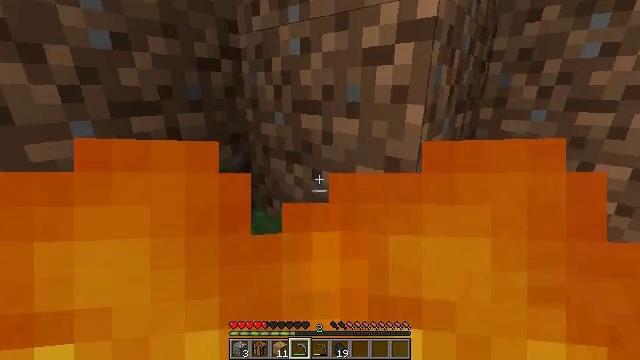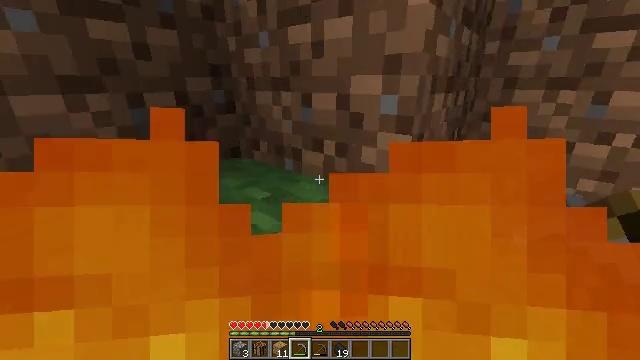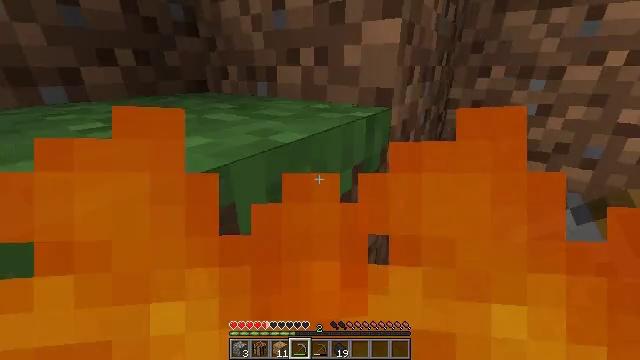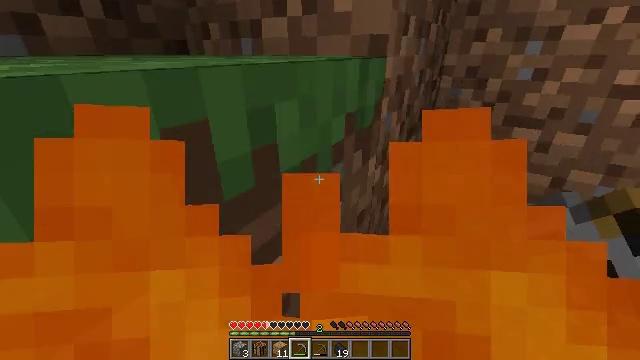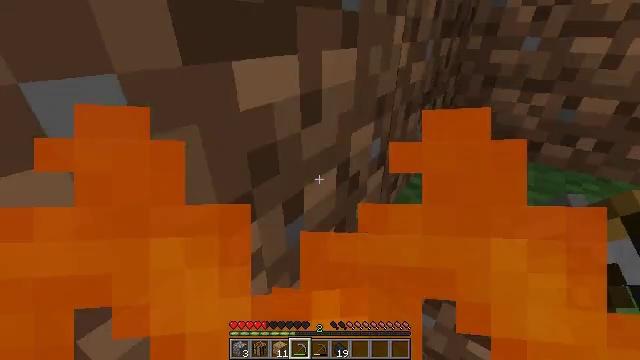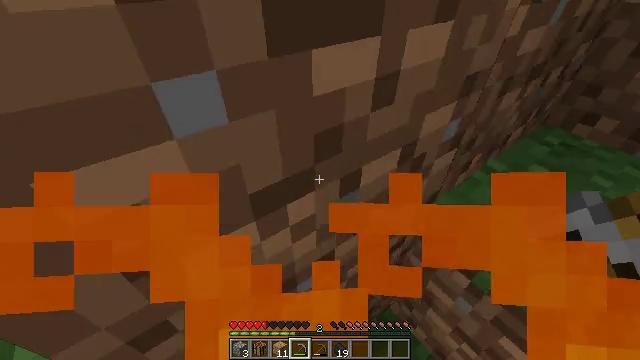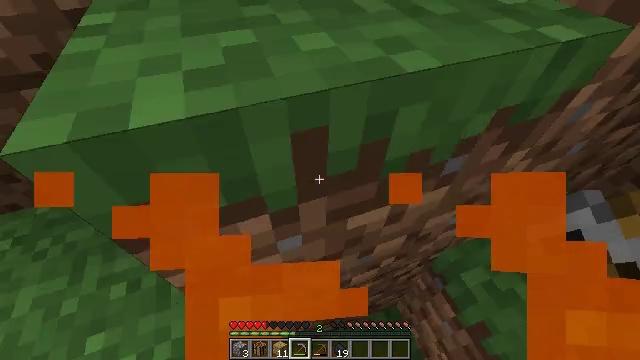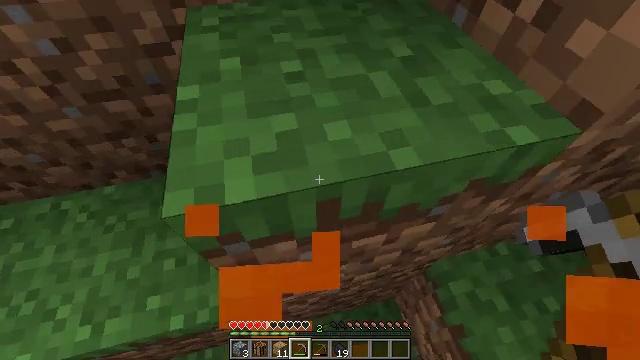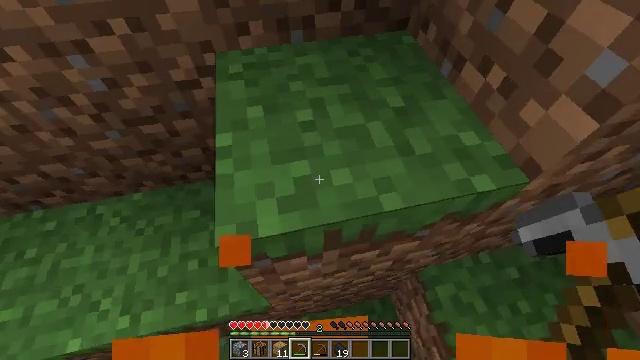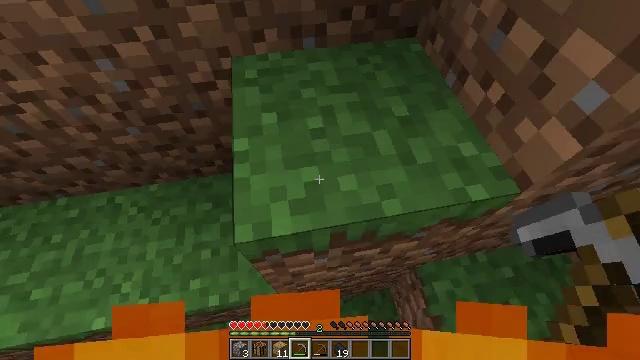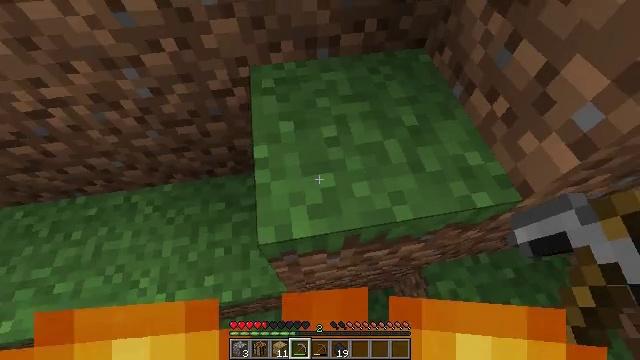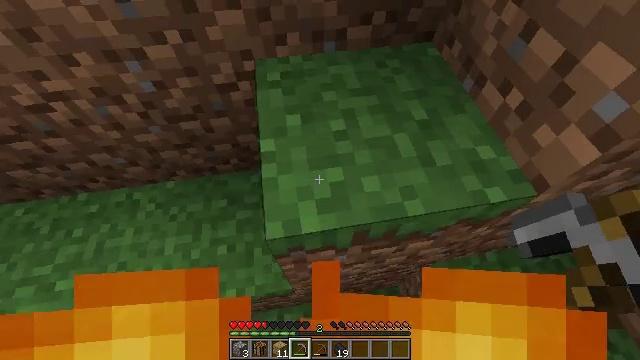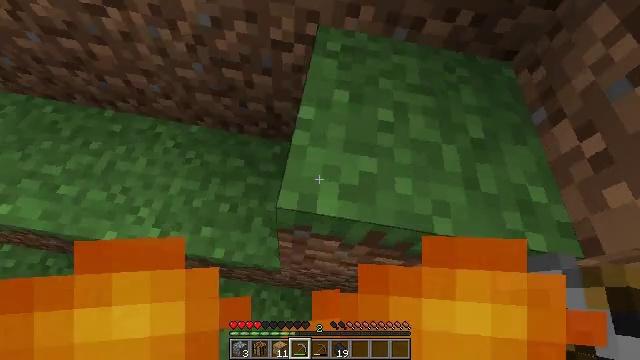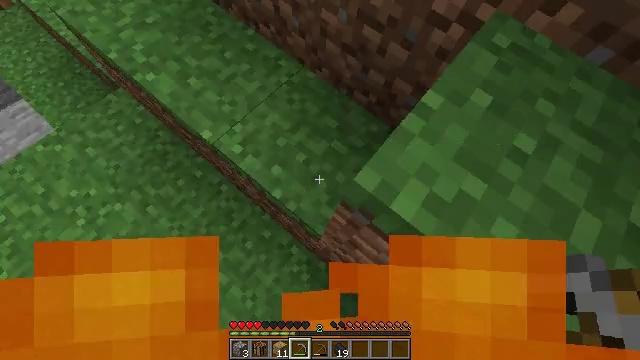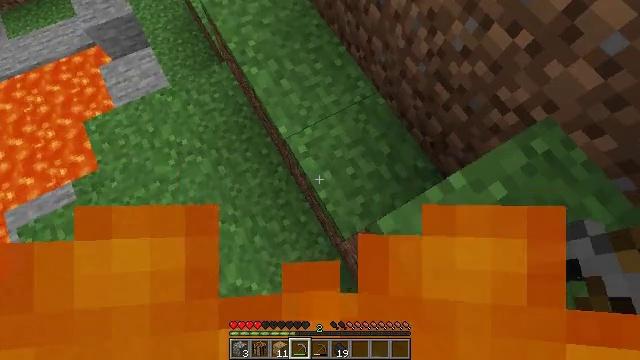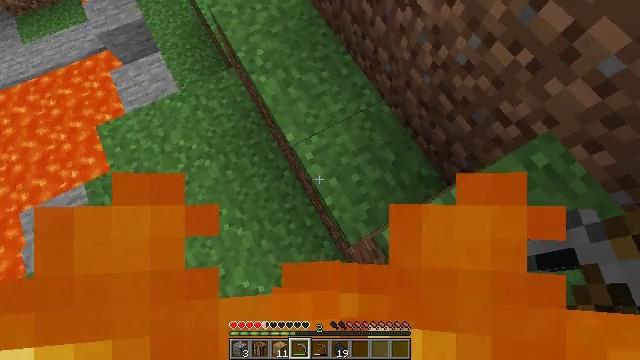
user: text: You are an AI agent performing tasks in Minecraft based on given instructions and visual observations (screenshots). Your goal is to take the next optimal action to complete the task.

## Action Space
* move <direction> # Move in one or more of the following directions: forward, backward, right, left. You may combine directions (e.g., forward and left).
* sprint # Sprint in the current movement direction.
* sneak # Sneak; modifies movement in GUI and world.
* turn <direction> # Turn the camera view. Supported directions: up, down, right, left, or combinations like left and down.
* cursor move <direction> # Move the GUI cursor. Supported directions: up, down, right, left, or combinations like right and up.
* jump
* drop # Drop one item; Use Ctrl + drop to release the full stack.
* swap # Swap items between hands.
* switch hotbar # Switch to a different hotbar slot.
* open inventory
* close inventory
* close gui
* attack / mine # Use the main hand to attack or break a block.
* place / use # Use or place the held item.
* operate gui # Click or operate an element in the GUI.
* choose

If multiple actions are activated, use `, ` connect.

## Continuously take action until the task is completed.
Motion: motion action
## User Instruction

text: Break the fire block.
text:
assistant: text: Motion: move forward and move left, turn right and down, jump
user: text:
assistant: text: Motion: move forward and move left, turn right and down, jump
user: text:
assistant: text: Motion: move forward and move left, turn right and down, jump
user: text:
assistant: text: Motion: move forward, turn left and down, jump
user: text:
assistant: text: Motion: move forward and move left, turn left and down, jump
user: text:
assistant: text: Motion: move forward and move left, turn left and down, jump
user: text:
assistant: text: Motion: move forward and move left, turn left and down, jump
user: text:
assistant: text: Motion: move forward and move left, turn left and down, jump
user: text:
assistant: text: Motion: move forward and move left, turn left and down, jump
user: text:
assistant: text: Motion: move forward and move left, jump
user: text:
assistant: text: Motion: move forward and move left, jump
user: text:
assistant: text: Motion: move forward and move left, turn left and down, jump
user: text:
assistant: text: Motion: move forward and move left, turn left and down, jump
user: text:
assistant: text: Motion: move forward and move left, turn left and down, jump
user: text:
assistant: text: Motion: move forward and move left, turn left, jump
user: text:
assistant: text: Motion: move forward and move left, jump
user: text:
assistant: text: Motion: move forward and move left, turn left and up, jump
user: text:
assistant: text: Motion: move forward and move left, turn left and up, jump
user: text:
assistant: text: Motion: move forward and move left, turn left and up, jump
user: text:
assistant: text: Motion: move forward and move left, turn up, jump
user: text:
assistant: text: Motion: move forward and move left, turn right and up, jump
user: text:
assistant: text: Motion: move forward and move left, turn right and up, jump
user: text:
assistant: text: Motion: move forward and move left, jump
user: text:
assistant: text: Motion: move forward and move left
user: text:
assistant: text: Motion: move forward and move left
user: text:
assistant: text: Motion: move forward
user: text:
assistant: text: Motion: move forward
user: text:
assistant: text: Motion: move forward, turn up
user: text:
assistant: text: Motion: move forward, turn right and up
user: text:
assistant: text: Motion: move forward, turn right and up